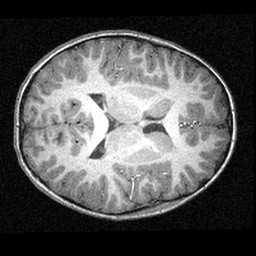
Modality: T1w
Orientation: axial
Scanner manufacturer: siemens
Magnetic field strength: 3 T
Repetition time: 1.57 s
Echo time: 0.00304 s